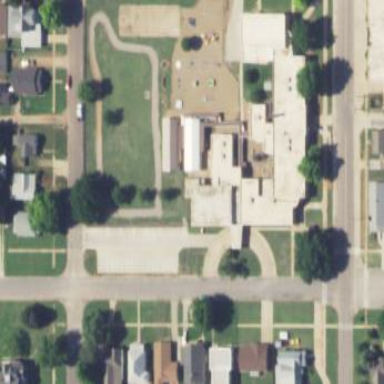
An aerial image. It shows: School.